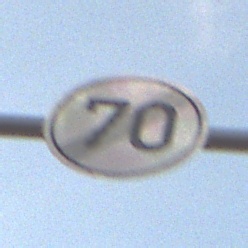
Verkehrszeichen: EndeGeschwindigkeit70
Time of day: SunriseSunset
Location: Outdoor (Nature)
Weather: PartlyCloudy
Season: NotSpecified
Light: Natural